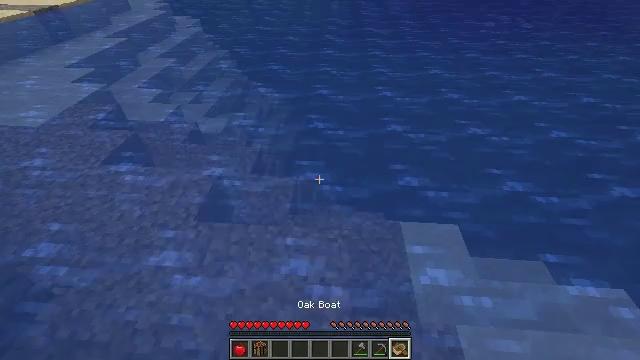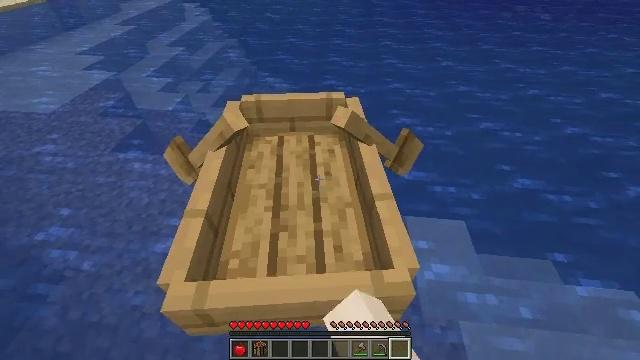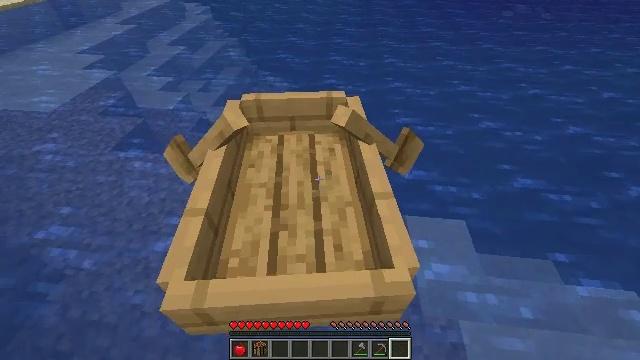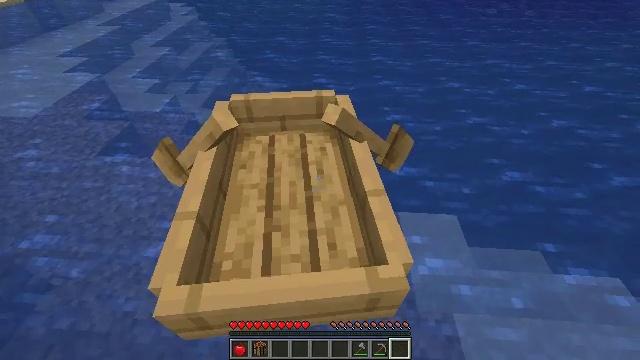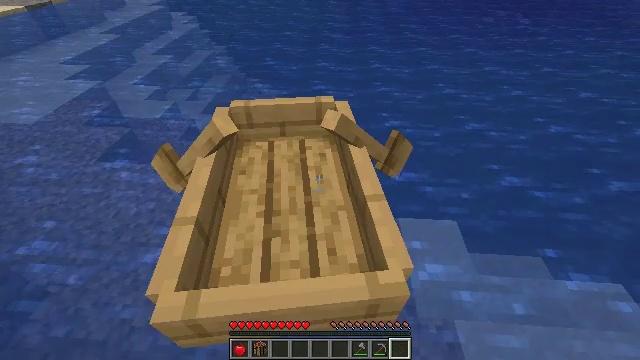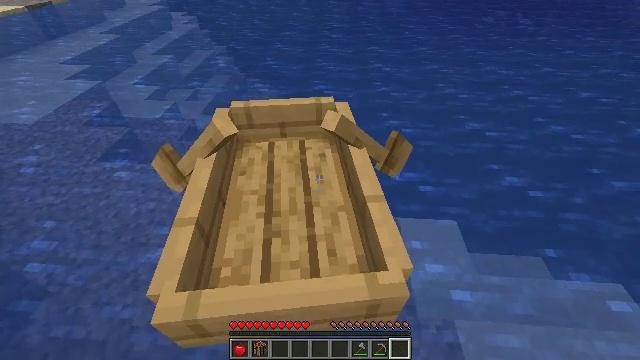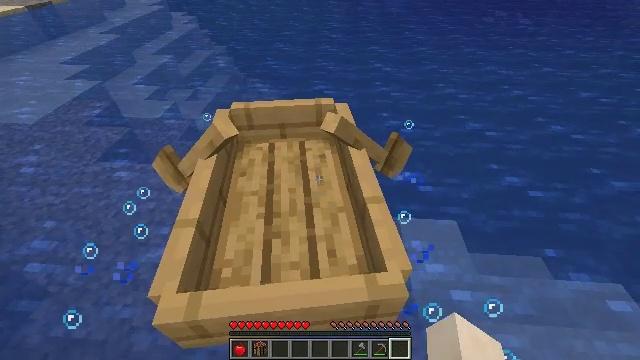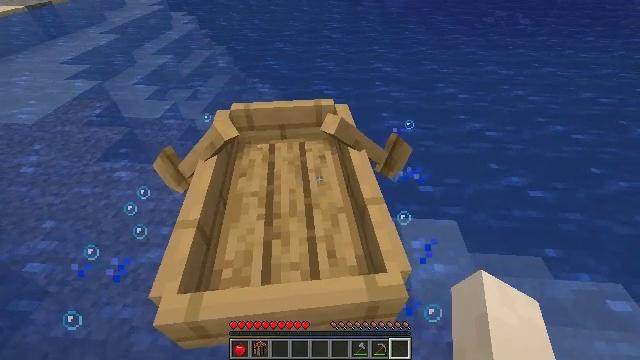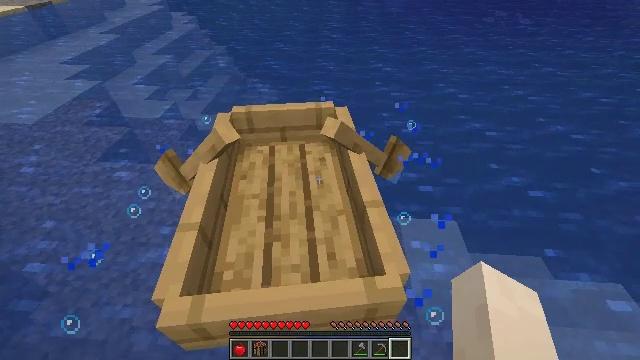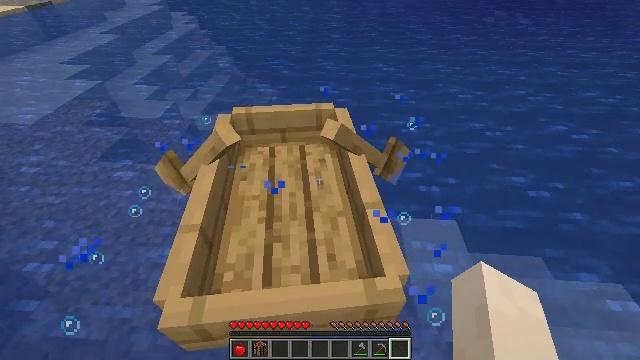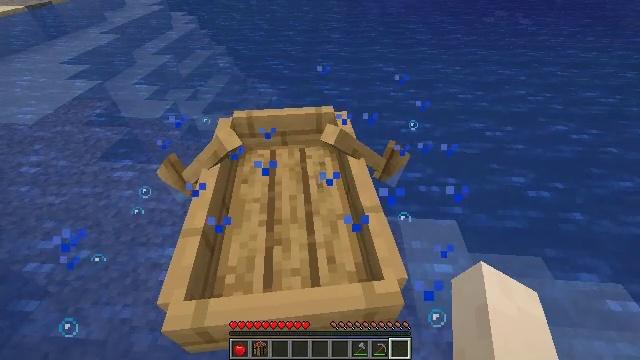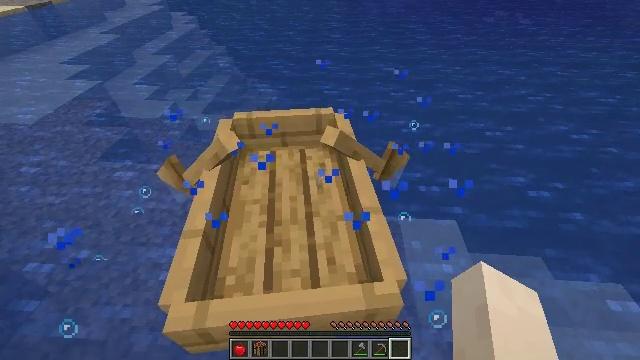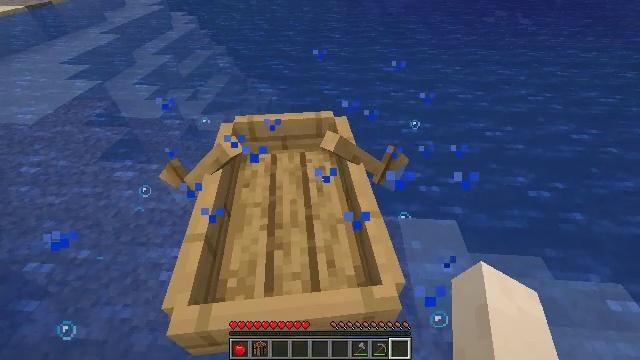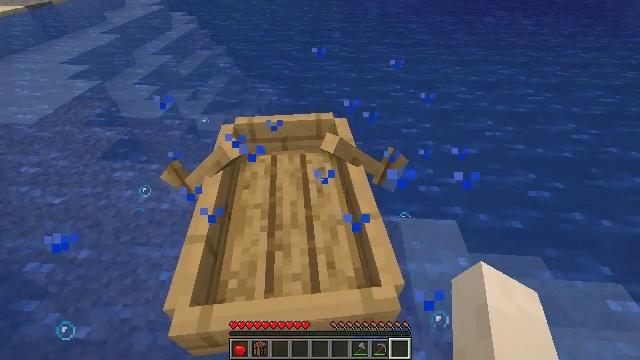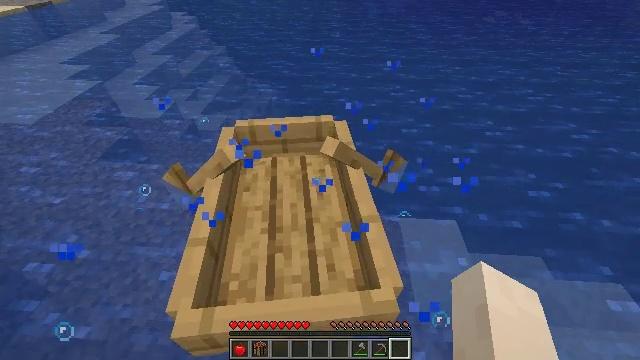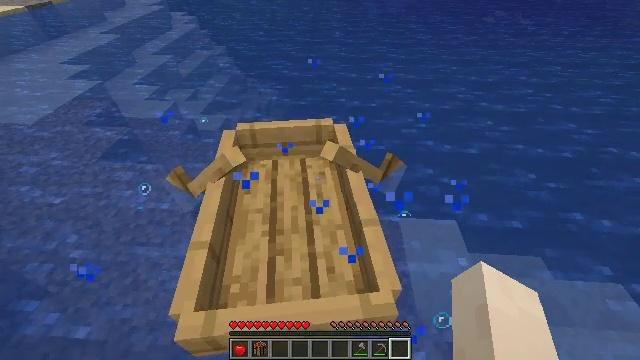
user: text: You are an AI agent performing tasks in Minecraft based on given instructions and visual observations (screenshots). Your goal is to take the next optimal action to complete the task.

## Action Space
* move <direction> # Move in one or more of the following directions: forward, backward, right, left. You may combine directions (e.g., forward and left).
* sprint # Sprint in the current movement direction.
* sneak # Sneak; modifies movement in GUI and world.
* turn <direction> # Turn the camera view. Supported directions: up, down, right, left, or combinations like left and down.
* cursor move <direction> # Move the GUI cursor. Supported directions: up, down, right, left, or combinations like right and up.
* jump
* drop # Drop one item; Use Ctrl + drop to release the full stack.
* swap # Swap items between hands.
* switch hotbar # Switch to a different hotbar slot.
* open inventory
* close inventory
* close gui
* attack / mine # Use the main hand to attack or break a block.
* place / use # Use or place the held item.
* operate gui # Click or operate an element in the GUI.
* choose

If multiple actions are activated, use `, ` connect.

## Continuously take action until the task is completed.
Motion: motion action
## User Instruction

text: Attack the orange bed to pick it up.
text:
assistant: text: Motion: turn left and down, use / place
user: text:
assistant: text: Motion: use / place
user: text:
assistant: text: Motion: turn right, use / place
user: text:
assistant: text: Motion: turn up
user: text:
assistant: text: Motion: no_op
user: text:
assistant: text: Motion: no_op
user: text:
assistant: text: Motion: no_op
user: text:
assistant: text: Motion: no_op
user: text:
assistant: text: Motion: no_op
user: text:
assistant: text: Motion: no_op
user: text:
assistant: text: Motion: no_op
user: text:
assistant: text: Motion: no_op
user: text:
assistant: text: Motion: no_op
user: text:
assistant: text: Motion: no_op
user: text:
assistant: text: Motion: no_op
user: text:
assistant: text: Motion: turn left and up
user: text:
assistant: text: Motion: no_op
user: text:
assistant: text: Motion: no_op
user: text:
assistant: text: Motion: turn down
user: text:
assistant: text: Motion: turn left and down, use / place
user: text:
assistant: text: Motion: turn left and down, use / place
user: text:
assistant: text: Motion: use / place
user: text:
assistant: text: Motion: use / place
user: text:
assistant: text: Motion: turn down
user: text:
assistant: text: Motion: no_op
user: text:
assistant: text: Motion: no_op
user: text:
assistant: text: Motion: no_op
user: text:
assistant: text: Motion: no_op
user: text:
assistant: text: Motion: no_op
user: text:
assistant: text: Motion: no_op